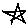
Label: star